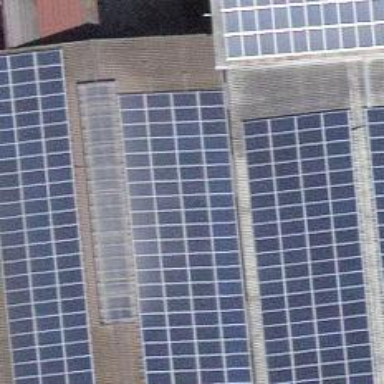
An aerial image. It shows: Solar power generator using photovoltaic panels.